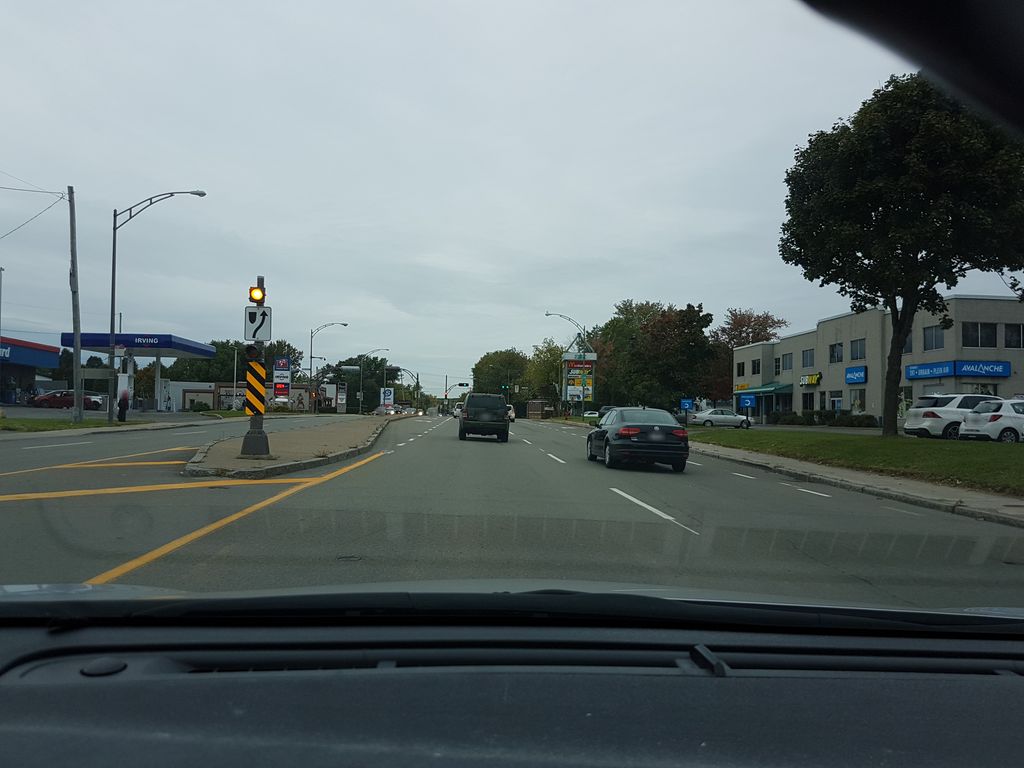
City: quebec_city